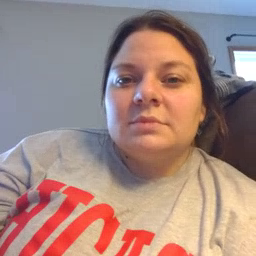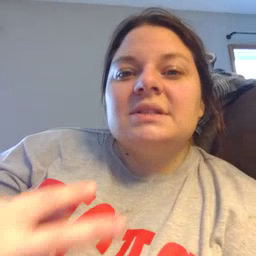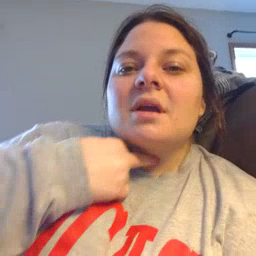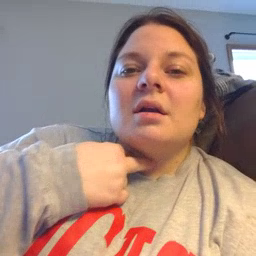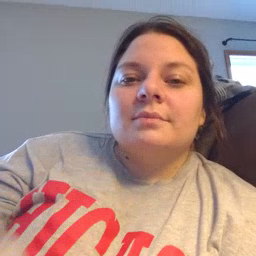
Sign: stuck